Field crop: maize
Growth stage: 2
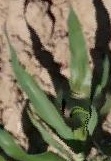
Species: maize